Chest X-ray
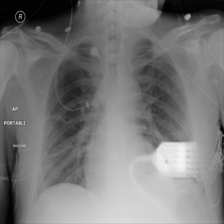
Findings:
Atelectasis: negative
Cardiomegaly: negative
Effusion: negative
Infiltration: negative
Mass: negative
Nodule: negative
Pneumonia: negative
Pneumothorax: negative
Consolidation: negative
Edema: negative
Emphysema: negative
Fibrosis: negative
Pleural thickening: negative
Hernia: negative